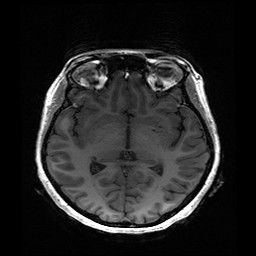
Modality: T1w
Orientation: coronal